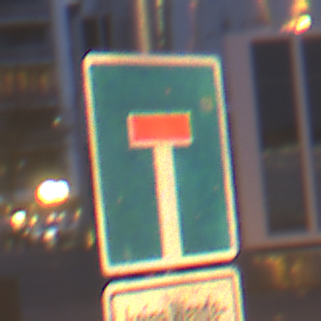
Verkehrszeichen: Sackgasse
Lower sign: HinweisGeaenderteVorfahrtVerkehrsfuehrungVerkehrsregelung3
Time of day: Night
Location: Outdoor (Urban)
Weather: PartlyCloudy
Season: NotSpecified
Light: Artificial